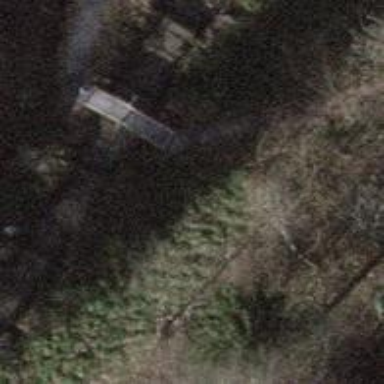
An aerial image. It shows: Path on bridge with excellent trail visibility.